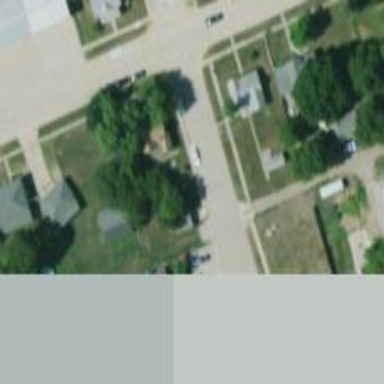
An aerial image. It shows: Alley classified as service road.